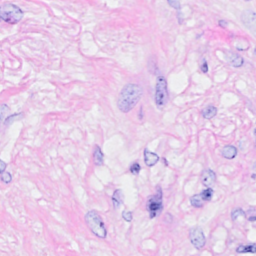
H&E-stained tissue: Breast